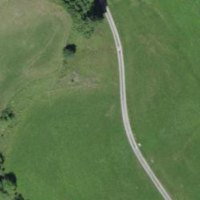
EUNIS habitat code: 24
Species observed at this site:
Plantago media
Centaurea scabiosa